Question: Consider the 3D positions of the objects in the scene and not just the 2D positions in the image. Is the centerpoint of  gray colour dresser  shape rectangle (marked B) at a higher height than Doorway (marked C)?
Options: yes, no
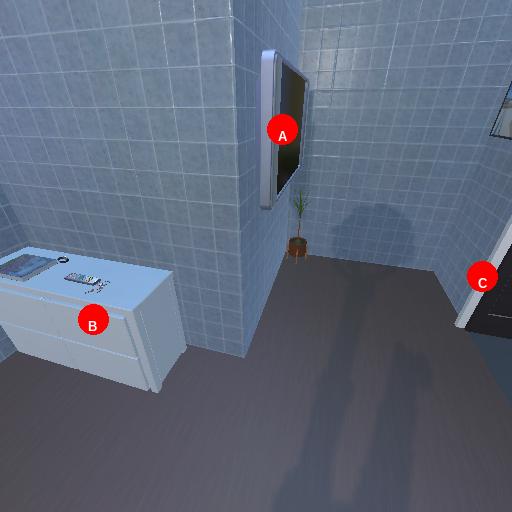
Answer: yes